Field crop: maize
Growth stage: 2
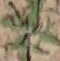
Species: atriplex